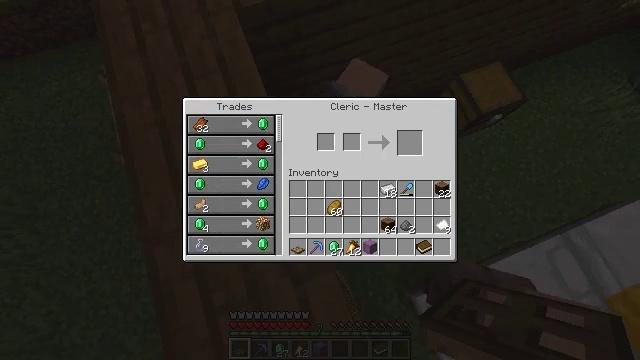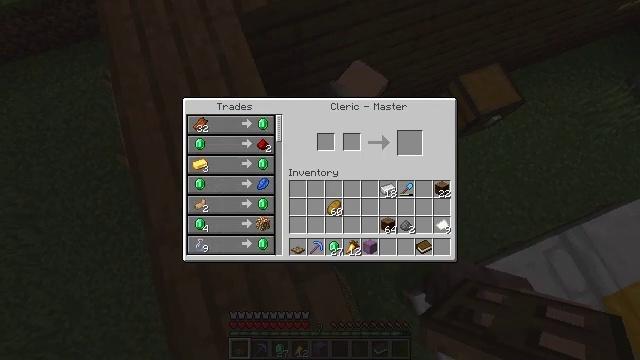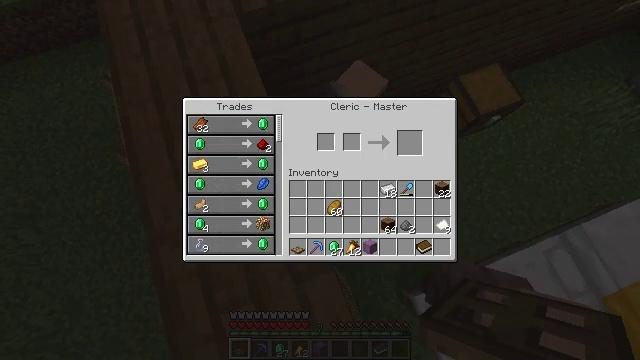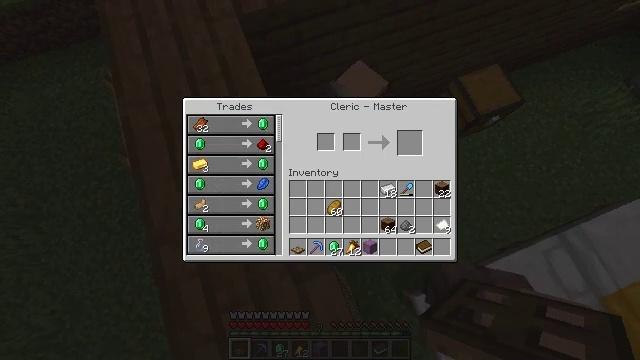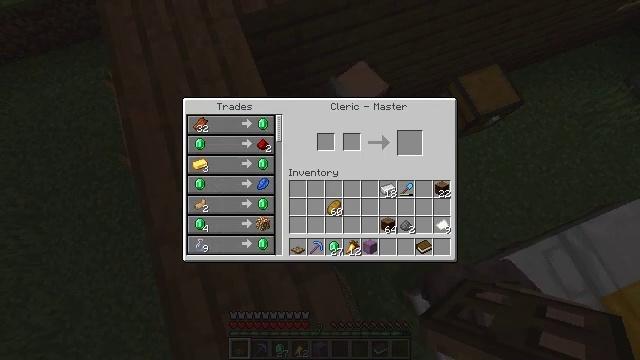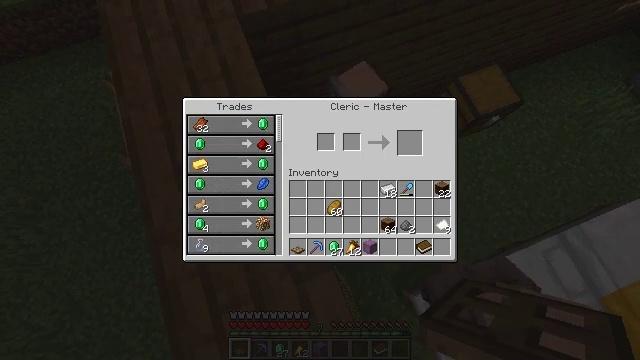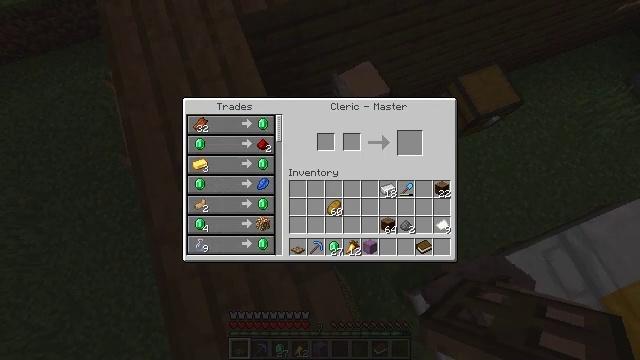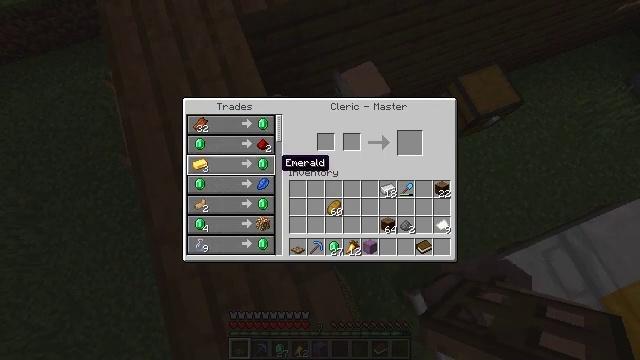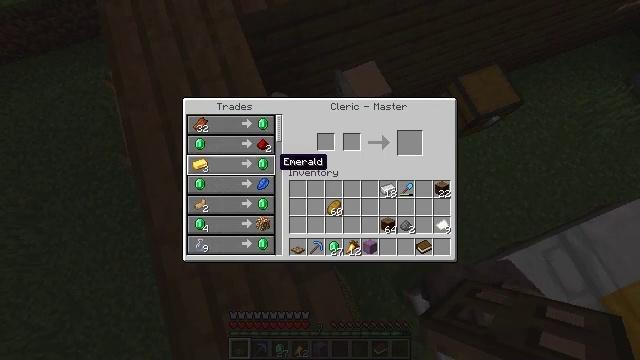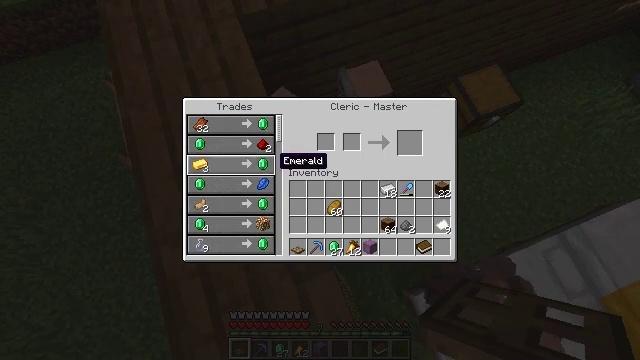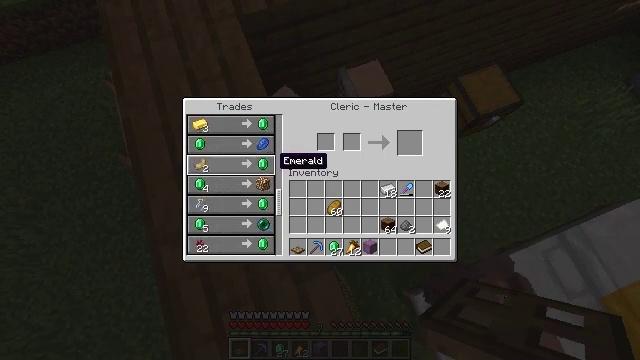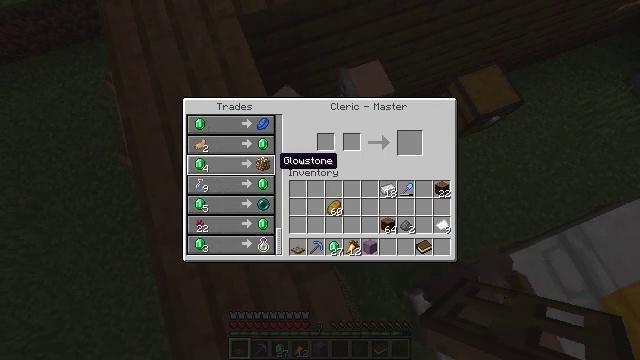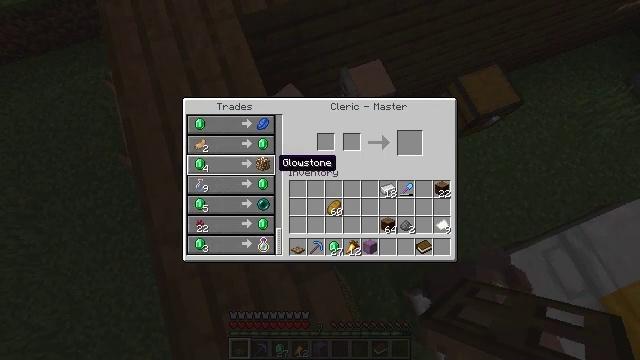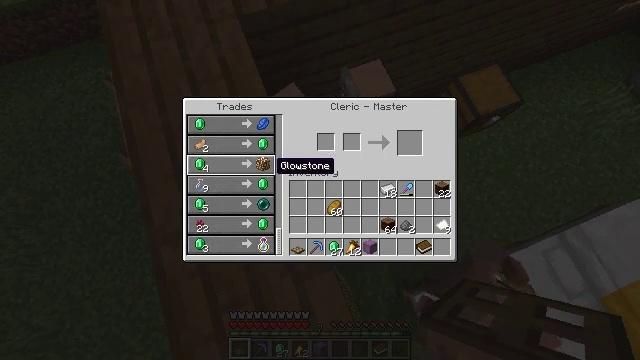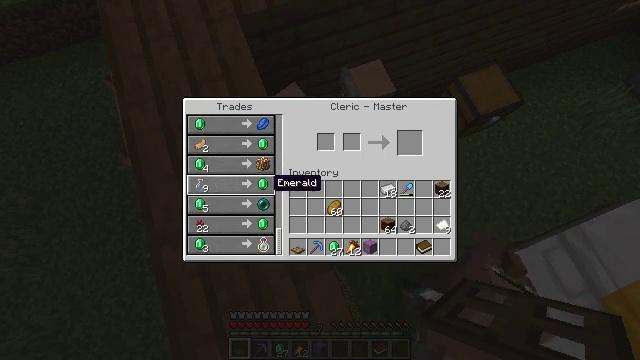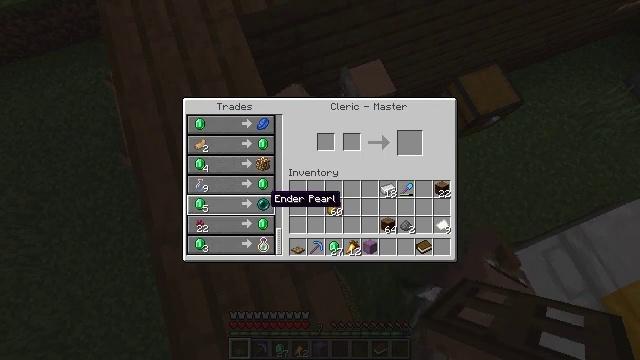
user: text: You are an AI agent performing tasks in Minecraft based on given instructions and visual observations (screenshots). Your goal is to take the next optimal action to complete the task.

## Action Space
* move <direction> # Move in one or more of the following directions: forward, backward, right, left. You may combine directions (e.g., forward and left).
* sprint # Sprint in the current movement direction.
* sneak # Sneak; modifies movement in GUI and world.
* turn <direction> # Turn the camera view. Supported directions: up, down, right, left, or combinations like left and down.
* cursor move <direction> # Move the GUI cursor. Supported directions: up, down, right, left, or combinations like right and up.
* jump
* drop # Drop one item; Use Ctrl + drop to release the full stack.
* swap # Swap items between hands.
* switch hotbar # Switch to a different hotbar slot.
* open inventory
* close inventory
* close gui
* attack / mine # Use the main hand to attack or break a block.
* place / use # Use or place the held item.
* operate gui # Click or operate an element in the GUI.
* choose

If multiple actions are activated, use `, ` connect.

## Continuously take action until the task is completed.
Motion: motion action
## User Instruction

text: Obtain an ender pearl.
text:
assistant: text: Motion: cursor move up
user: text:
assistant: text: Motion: cursor move up
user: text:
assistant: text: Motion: no_op
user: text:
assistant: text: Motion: cursor move left
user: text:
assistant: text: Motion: cursor move left and down
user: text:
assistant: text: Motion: cursor move left and down
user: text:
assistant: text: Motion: no_op
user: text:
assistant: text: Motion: no_op
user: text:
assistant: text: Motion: no_op
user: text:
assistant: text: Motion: no_op
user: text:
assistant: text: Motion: no_op
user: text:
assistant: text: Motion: no_op
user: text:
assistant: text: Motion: no_op
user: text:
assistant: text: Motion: cursor move down
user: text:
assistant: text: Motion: cursor move down
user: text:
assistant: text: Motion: no_op
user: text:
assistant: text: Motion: no_op
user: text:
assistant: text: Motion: no_op
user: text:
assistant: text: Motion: no_op
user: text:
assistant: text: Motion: sneak
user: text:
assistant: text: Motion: sneak
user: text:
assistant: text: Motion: sneak
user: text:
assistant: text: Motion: sneak
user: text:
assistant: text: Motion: sneak, operate gui
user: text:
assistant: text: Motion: sneak, operate gui
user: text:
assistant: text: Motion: sneak, cursor move right and up
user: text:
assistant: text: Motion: sneak, cursor move right and up
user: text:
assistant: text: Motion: sneak, cursor move right
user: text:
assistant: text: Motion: sneak
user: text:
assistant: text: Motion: sneak